Interaction volume radius: 5 \u00c5
Interaction volume height: 25 \u00c5
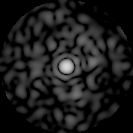
Disorder parameter: 0.8327